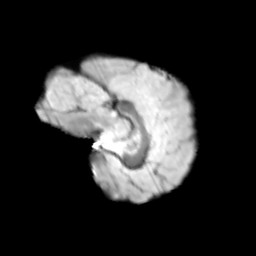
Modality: T2w
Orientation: sagittal
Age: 10
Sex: male
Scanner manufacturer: siemens
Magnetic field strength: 3 T
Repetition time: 3.8 s
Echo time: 0.07 s